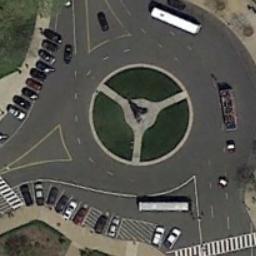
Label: roundabout